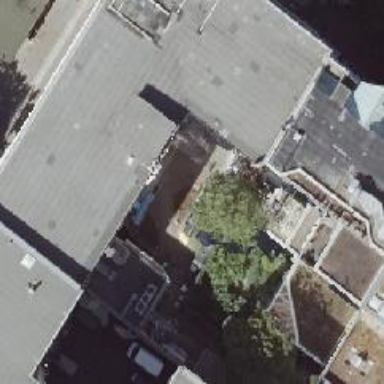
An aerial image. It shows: Commercial building.